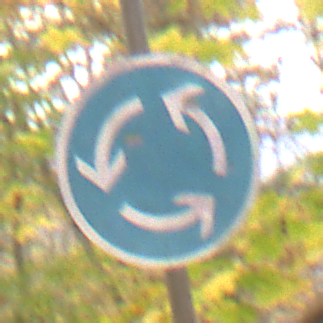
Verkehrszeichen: Kreisverkehr
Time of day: MorningAfternoon
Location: Outdoor (Nature)
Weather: Overcast
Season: Autumn
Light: Natural